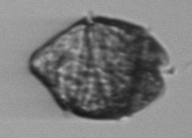
Label: Margalefidinium